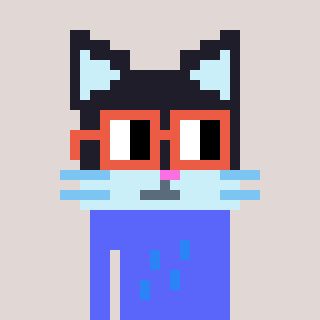
a pixel art character with square orange glasses, a cat-shaped head and a purple-colored body on a warm background